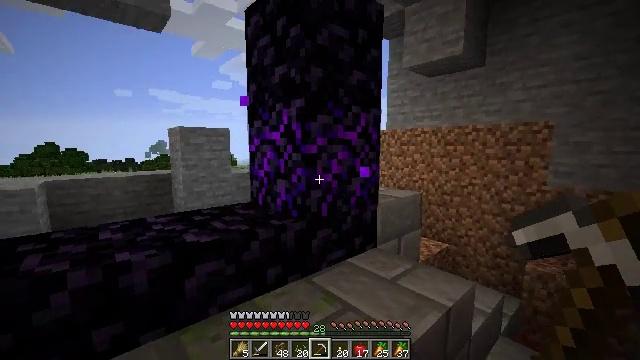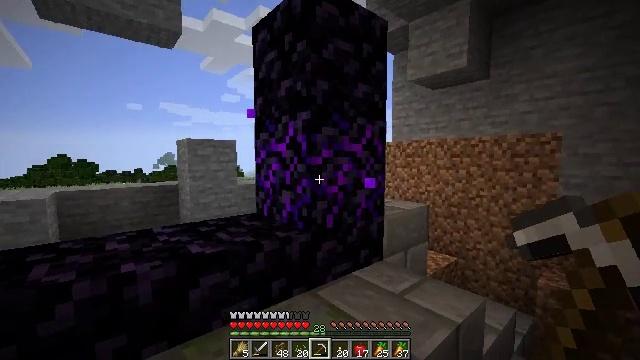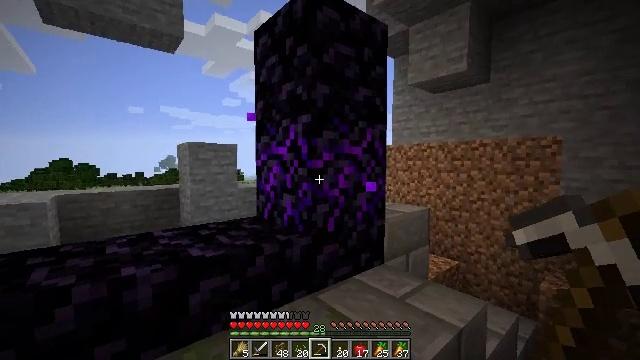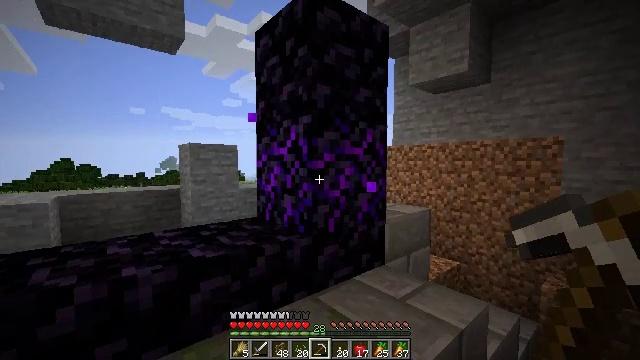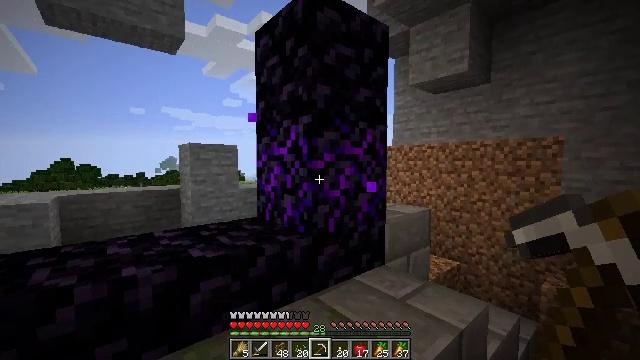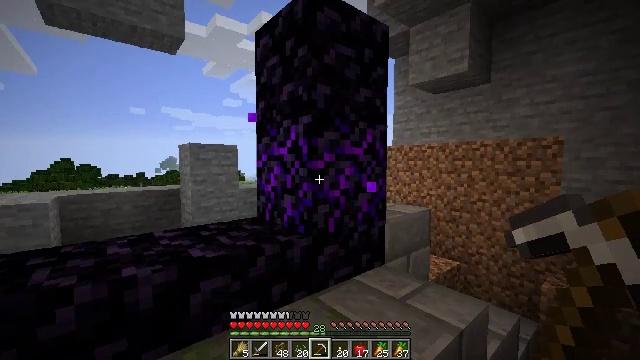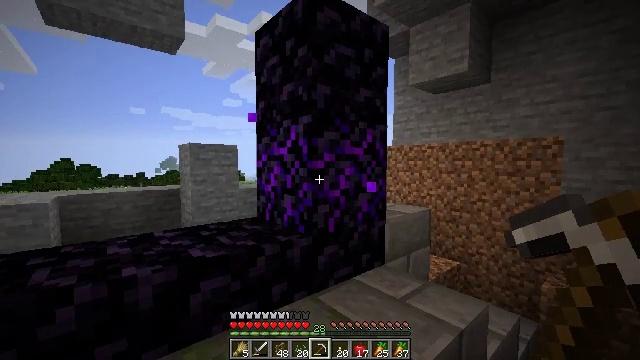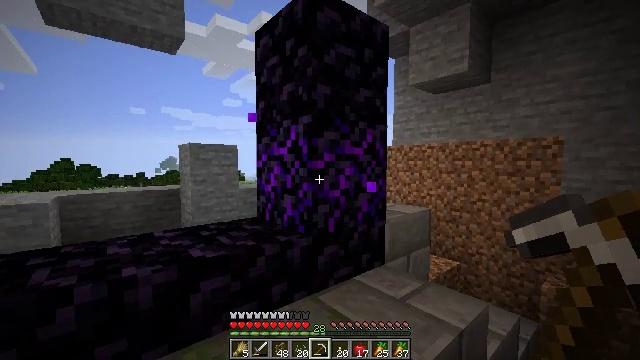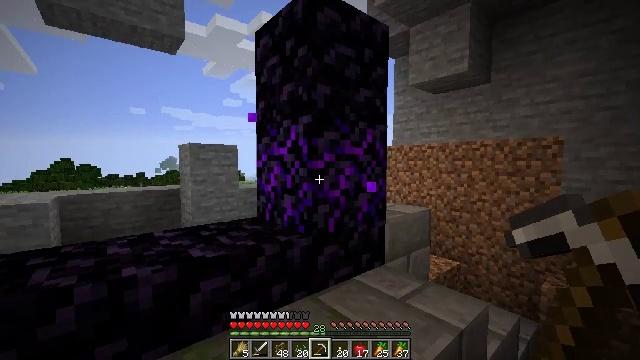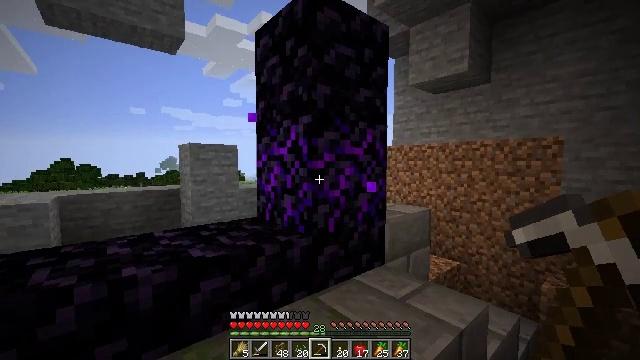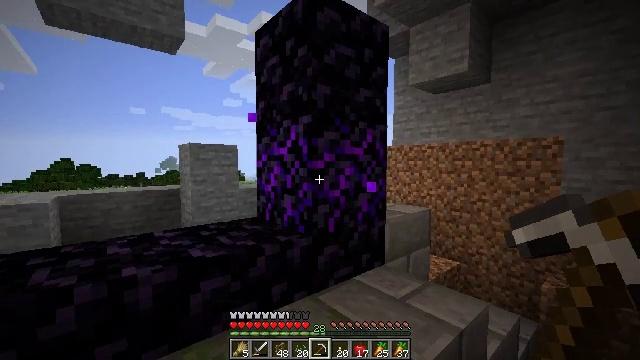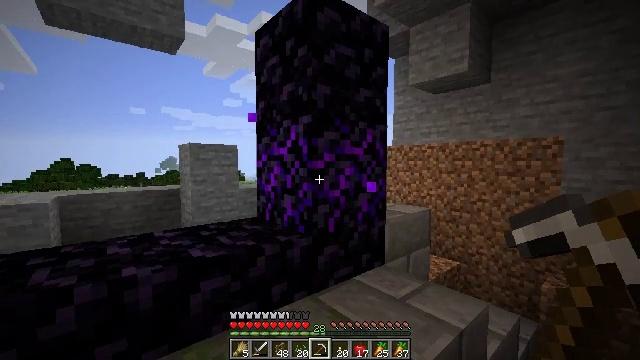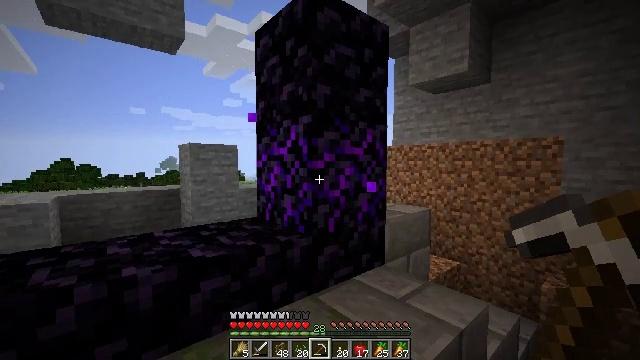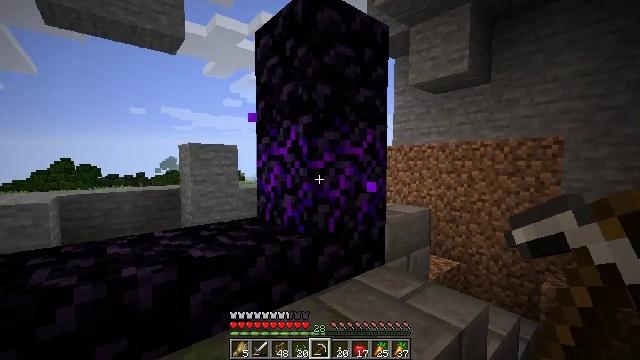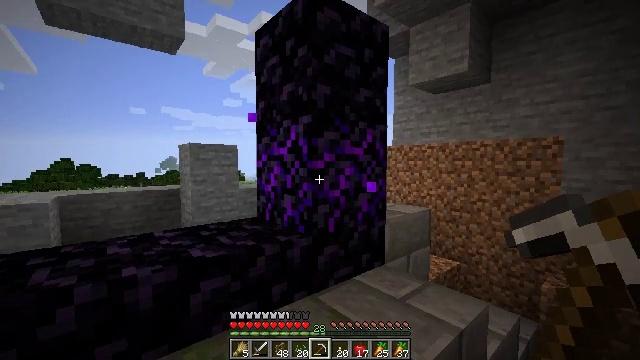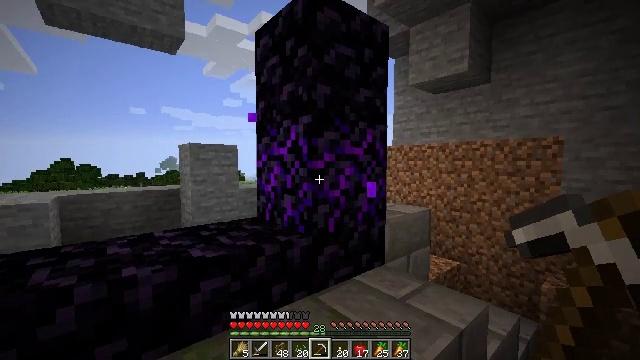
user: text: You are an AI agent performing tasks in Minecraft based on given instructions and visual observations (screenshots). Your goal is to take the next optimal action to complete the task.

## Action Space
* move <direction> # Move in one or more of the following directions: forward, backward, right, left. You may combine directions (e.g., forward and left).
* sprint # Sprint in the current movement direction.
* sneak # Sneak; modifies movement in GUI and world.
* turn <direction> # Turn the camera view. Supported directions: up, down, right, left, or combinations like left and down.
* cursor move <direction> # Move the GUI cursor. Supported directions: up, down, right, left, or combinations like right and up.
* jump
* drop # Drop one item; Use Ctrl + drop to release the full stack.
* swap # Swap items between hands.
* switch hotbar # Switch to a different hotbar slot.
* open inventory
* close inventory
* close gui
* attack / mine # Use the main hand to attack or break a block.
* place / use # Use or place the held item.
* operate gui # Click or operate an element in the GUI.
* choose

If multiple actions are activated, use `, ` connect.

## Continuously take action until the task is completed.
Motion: motion action
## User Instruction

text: Break the chest to retrieve items inside.
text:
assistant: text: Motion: turn left and up
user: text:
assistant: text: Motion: no_op
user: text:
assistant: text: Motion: no_op
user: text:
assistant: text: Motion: no_op
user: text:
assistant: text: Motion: no_op
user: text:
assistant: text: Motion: no_op
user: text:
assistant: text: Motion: no_op
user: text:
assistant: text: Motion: no_op
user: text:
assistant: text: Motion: no_op
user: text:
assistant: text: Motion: no_op
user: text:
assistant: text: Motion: no_op
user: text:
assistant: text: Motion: no_op
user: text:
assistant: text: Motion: no_op
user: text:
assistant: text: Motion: no_op
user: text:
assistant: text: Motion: no_op
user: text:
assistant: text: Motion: no_op
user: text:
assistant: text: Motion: move left
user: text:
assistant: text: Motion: move forward and move left
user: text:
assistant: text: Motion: move forward and move left
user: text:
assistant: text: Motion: move forward and move left
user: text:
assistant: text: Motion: move forward and move left, turn right
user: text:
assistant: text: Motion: move forward and move left, turn right
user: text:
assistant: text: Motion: no_op
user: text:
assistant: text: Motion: no_op
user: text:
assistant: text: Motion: no_op
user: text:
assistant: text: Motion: no_op
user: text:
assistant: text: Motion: turn right and down
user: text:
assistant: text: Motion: turn right and down
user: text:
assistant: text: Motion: turn right and down
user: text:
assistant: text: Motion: turn right and down